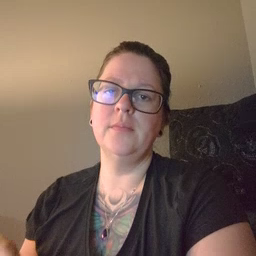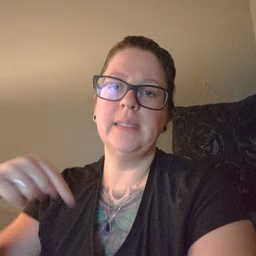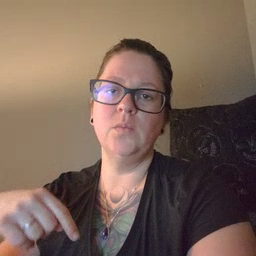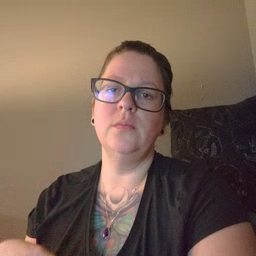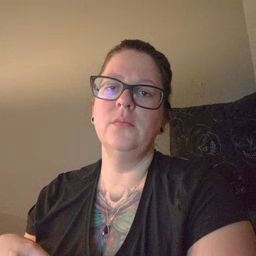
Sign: down